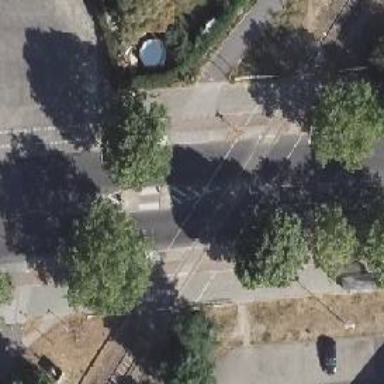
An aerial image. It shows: Secondary road with asphalt surface. It has separate cycle track and sidewalks on both sides.